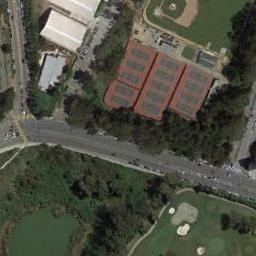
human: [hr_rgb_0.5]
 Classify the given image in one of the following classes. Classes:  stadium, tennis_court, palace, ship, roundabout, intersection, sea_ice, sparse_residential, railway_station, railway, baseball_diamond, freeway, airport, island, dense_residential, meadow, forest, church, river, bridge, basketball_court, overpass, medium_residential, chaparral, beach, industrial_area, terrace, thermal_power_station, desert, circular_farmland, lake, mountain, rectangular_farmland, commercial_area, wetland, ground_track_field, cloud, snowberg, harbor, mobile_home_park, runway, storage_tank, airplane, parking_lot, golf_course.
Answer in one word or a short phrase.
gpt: tennis_court